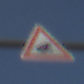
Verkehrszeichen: AmphibienwanderungLinks
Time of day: MorningAfternoon
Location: Outdoor (Nature)
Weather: PartlyCloudy
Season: NotSpecified
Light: Natural